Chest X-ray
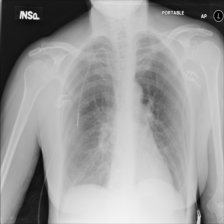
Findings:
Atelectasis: negative
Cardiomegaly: negative
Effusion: negative
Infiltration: negative
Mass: negative
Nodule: negative
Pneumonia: negative
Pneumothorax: negative
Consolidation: negative
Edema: negative
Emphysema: negative
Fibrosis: negative
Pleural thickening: negative
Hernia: negative